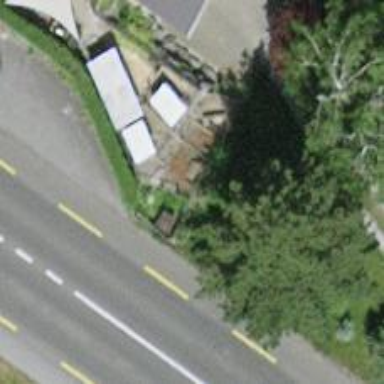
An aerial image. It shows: Hedge barrier.